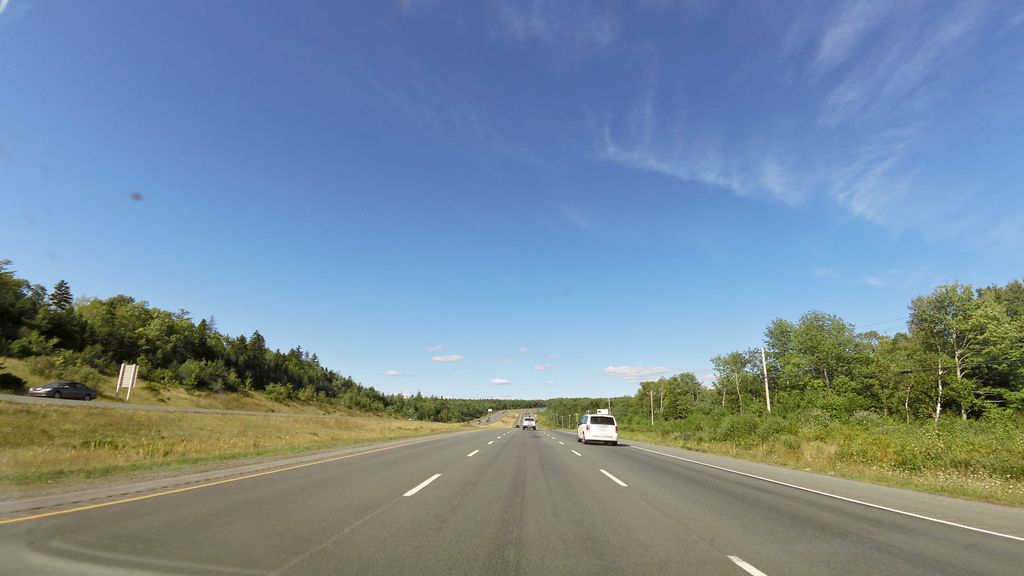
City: halifax